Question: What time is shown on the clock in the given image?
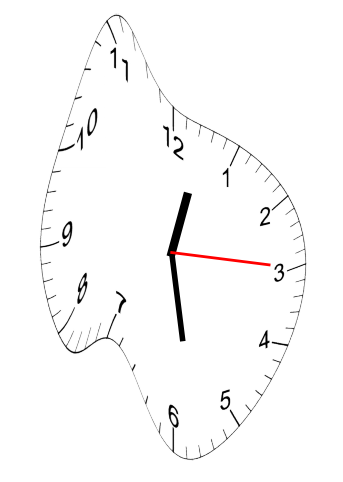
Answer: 12:28:15